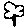
Label: flower